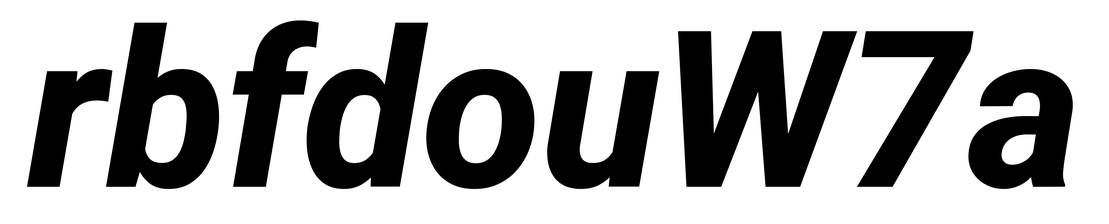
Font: Roboto-Italic_ExtraBold_Italic